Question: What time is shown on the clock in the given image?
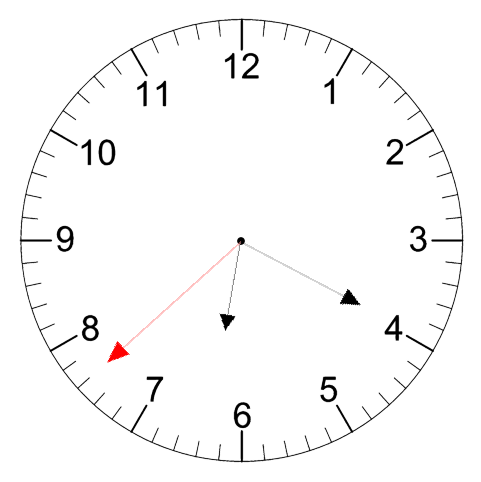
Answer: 06:19:38